【题型】选择题　【知识点】立体几何　【难度】easy
在通用技术课上，某同学制作了一个正四棱锥模型. 他测量出正四棱锥的侧面是边长为 $2\,\text{dm}$ 的正三角形，则该正四棱锥的体积为（ \quad ）

A. $\frac{4\sqrt{6}}{3}\,\text{dm}^3$ \qquad\qquad B. $\frac{4\sqrt{5}}{3}\,\text{dm}^3$ \qquad\qquad C. $\frac{4\sqrt{3}}{3}\,\text{dm}^3$ \qquad\qquad D. $\frac{4\sqrt{2}}{3}\,\text{dm}^3$
【解答】
【答案】 D

【分析】 根据正四棱锥的结构特征，先求出底面面积，然后根据勾股定理求出高，进而根据棱锥的体积公式求出结果.

【详解】 因为正四棱锥的侧面是边长为 $2\,\text{dm}$ 的正三角形，正四棱锥的底面是正方形，

所以 $S_{ABCD} = 2 \times 2 = 4\,\text{dm}^2$，

因为 $AC = \sqrt{2^2 + 2^2} = 2\sqrt{2}\,\text{dm}$，所以 $OC = \frac{1}{2}AC = \sqrt{2}\,\text{dm}$.

根据勾股定理得 $EO = \sqrt{EC^2 - OC^2} = \sqrt{4 - (\sqrt{2})^2} = \sqrt{2}\,\text{dm}$.

所以该正四棱锥的体积为 $V = \frac{1}{3} S_{ABCD} \times OE = \frac{4}{3} \times \sqrt{2} = \frac{4\sqrt{2}}{3}\,\text{dm}^3$.

故选：D.

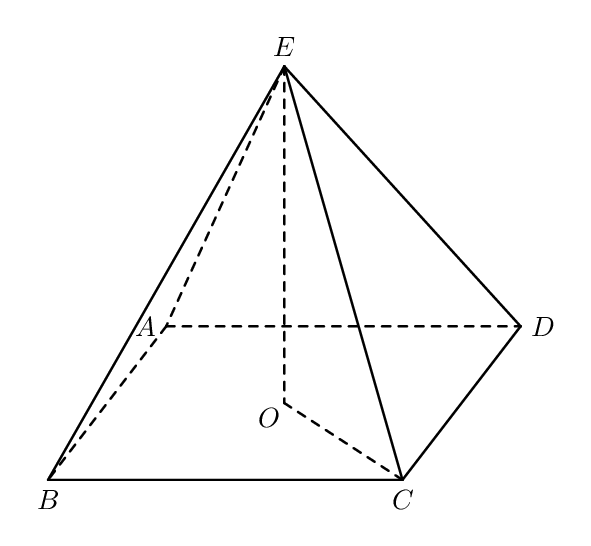